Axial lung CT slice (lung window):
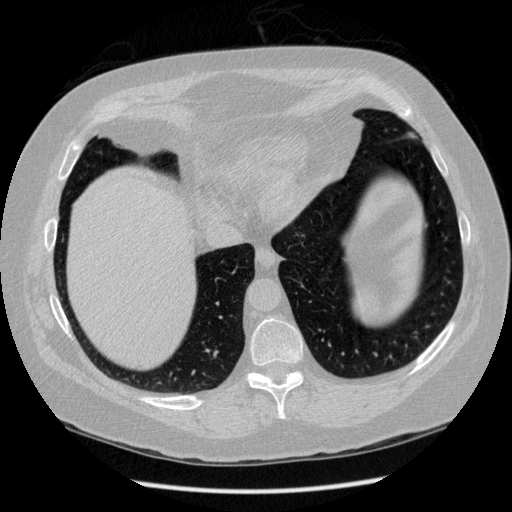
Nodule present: no